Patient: sex M, age 48
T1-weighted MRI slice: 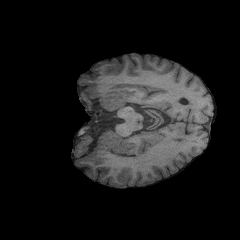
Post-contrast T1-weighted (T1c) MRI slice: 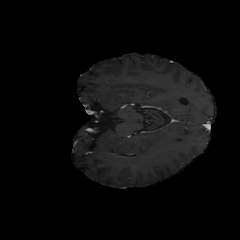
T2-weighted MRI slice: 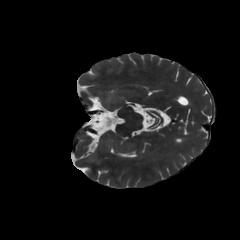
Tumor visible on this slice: no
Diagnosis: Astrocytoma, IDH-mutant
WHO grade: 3